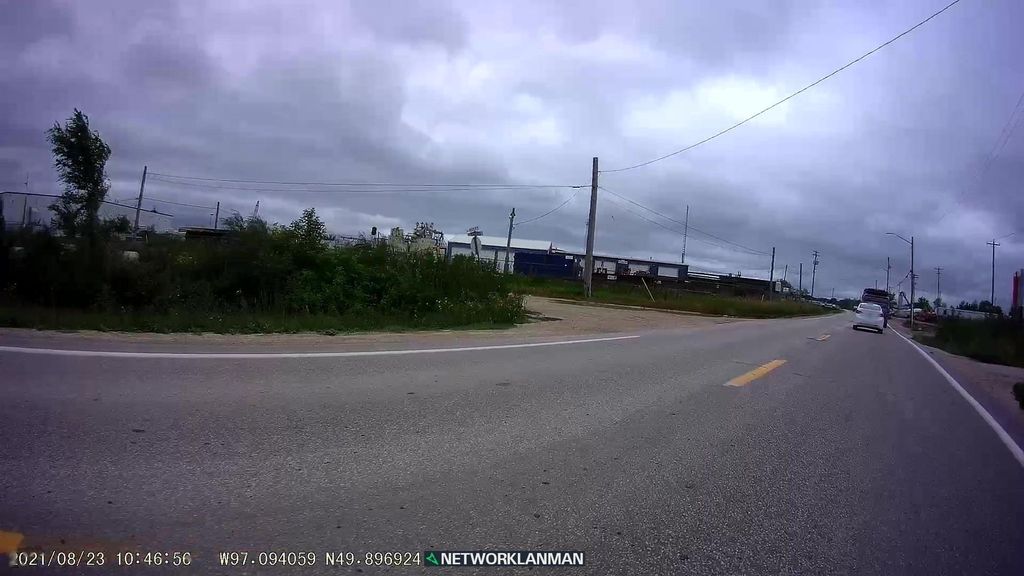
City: winnipeg